Question: I have two Service Bus Queues and Azure Service Bus Queue Trigger.
The function reads 1000 messages from the queue and forwards them to another (for test)
When publishing to Azure (plan consumption) I get 1030+ function hits even though I only have 1000 messages in the queue. I think this has to do with the number of function instances.
Q: How to process 1 unique message only once for 1 function instance?

'''
[FunctionName("Function1")]
public static async Task Run([ServiceBusTrigger("export-queue",
Connection = "Connection")]
string myQueueItem, ILogger log)
{
log.LogInformation($"Message: {myQueueItem}:{DateTime.Now}");
Thread.Sleep(2000);
queueClient = new QueueClient(ServiceBusConnectionString, QueueName);
var message = new Message(Encoding.UTF8.GetBytes(myQueueItem));
await queueClient.SendAsync(message);
await queueClient.CloseAsync();
}
'''
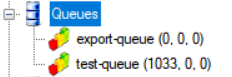
Answer: Add extensions for your host.json :
'''
"extensions": {
"serviceBus": {
"prefetchCount": 1,
"messageHandlerOptions": {
"autoComplete": true,
"maxConcurrentCalls": 1,
"maxAutoRenewDuration": "00:05:00"
},
"sessionHandlerOptions": {
"autoComplete": true,
"messageWaitTimeout": "00:00:30",
"maxAutoRenewDuration": "00:55:00",
"maxConcurrentSessions": 10
}
}
}
'''